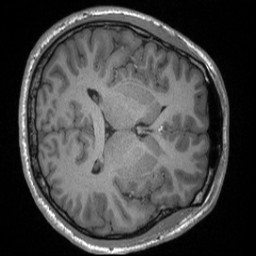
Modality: T1w
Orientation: axial